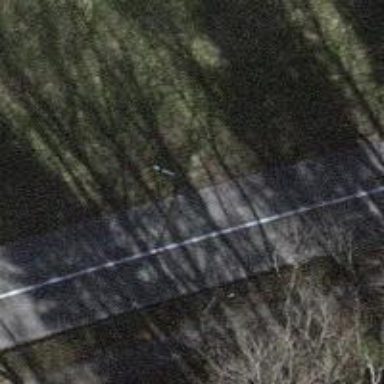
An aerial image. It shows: Tertiary road.